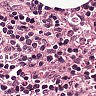
Metastatic tissue present: no